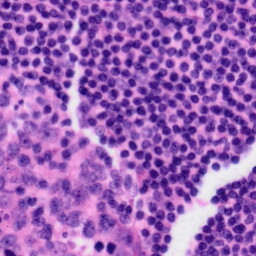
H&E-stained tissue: Tonsil